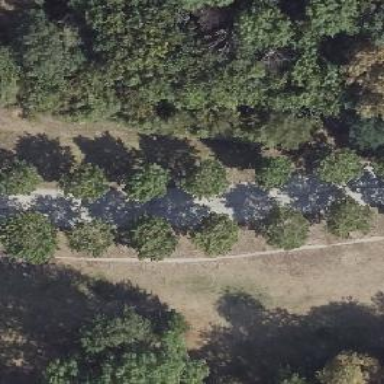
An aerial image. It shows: Deciduous broadleaved tree in park.